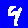
Digit: 4